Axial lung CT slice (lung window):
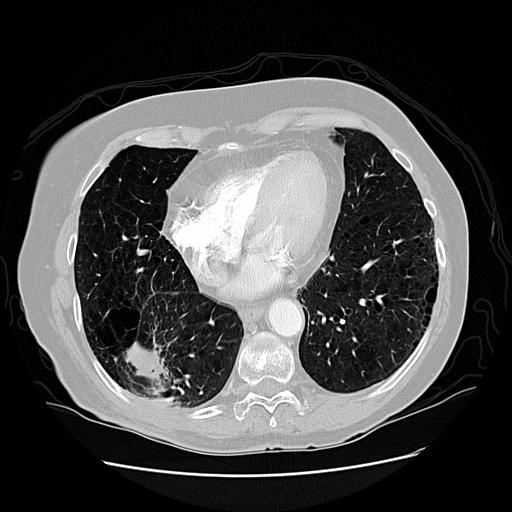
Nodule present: no